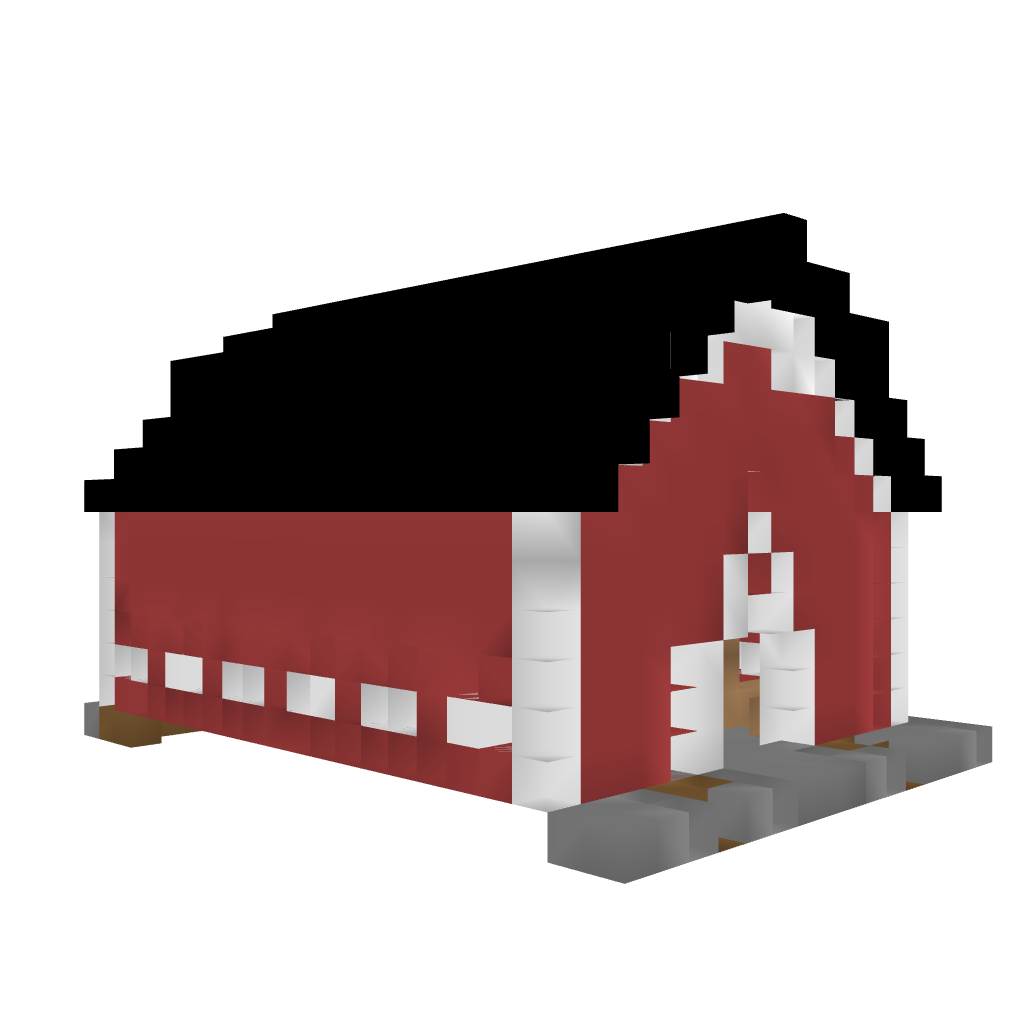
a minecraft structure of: Livestock Barn bad low quality